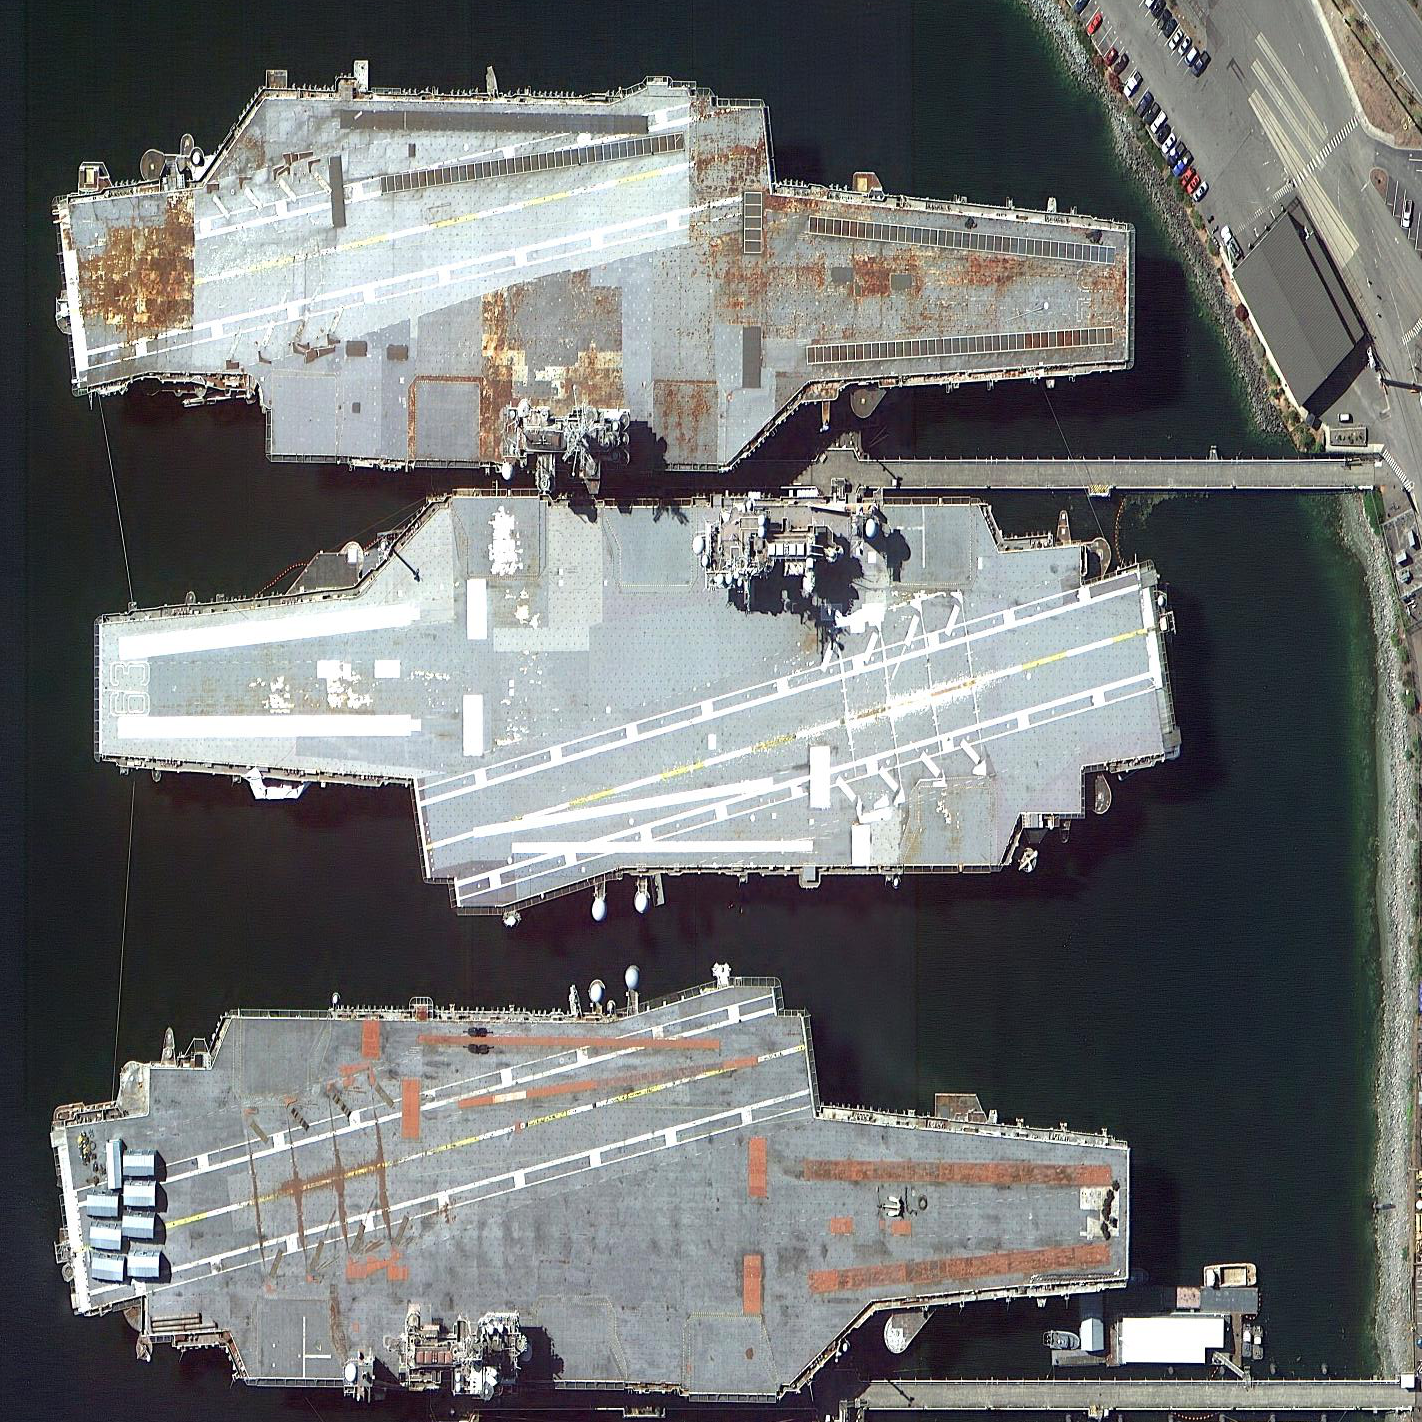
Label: aircraft_carrier